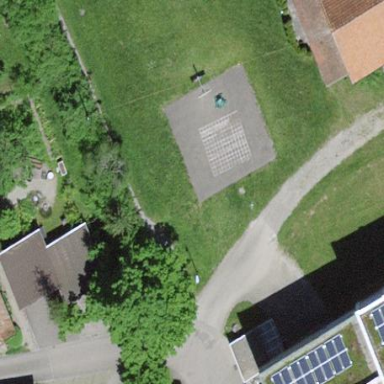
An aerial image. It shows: Playground area for leisure activities on the land.